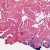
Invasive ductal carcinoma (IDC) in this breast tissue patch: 0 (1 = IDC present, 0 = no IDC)